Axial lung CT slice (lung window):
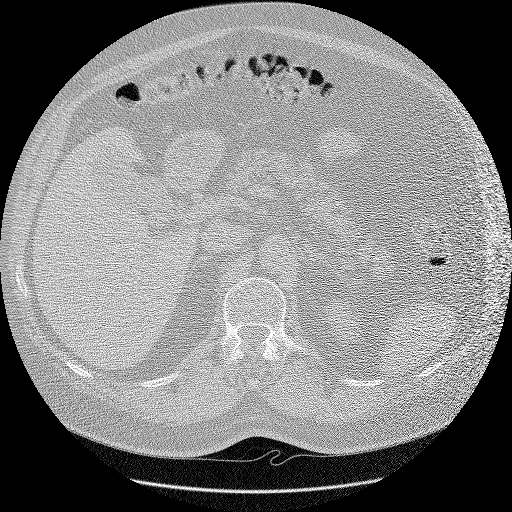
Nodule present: no